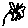
Label: flower